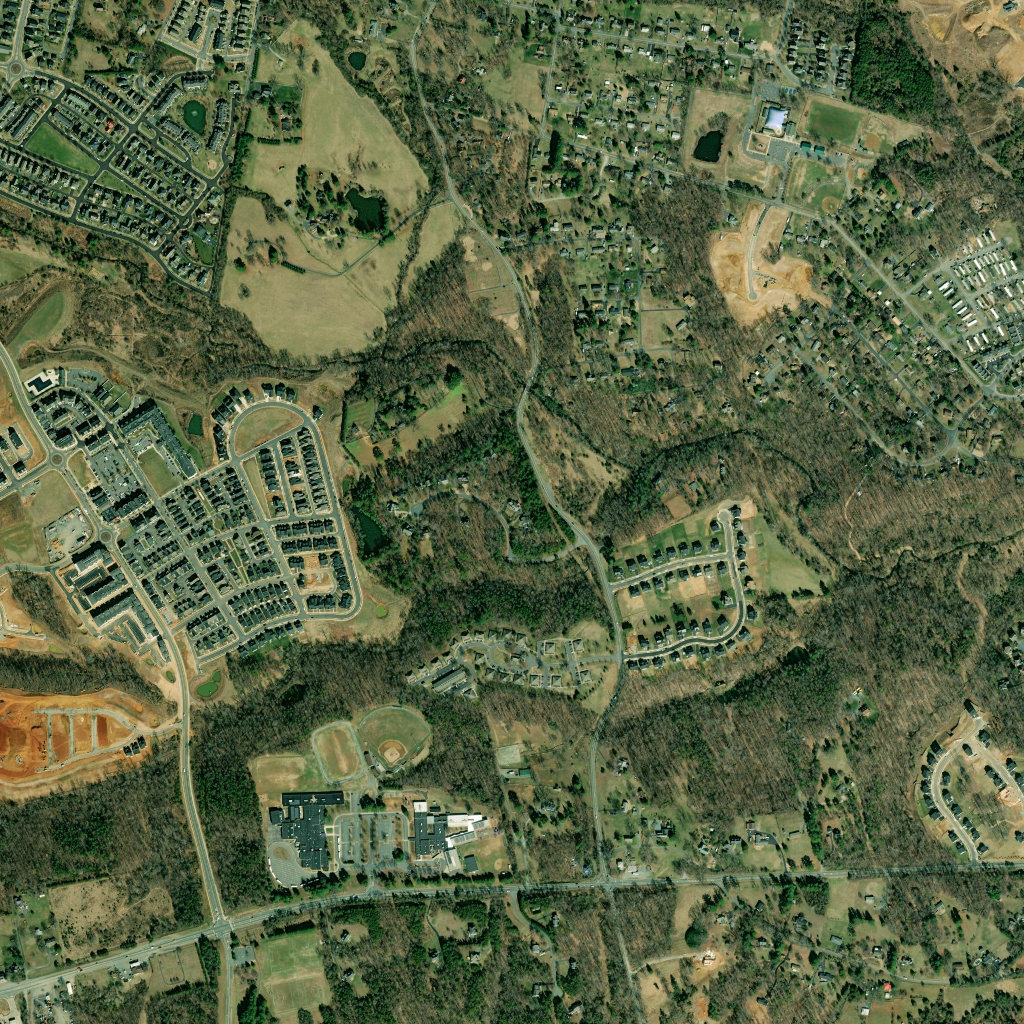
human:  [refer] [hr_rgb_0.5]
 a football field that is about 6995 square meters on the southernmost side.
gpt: <box>[[26, 94, 32, 99, 0]]</box>